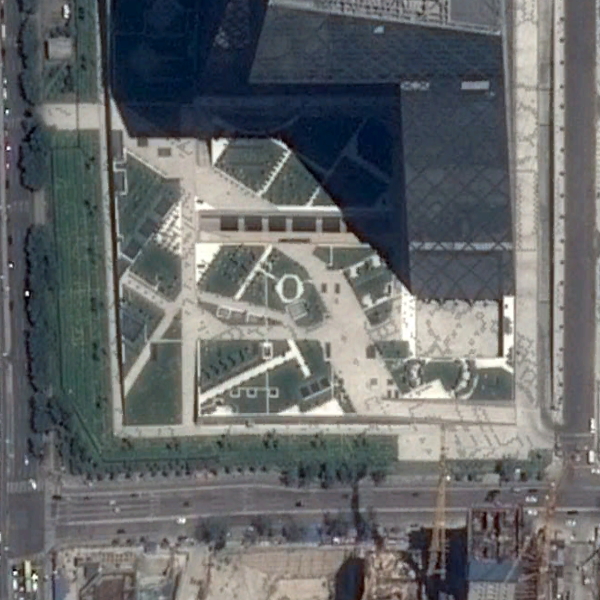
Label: Square